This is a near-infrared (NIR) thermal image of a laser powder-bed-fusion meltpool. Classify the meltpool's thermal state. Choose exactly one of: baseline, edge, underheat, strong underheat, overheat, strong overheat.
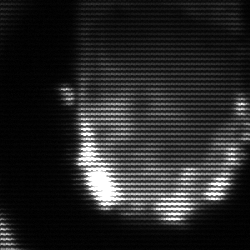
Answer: baseline